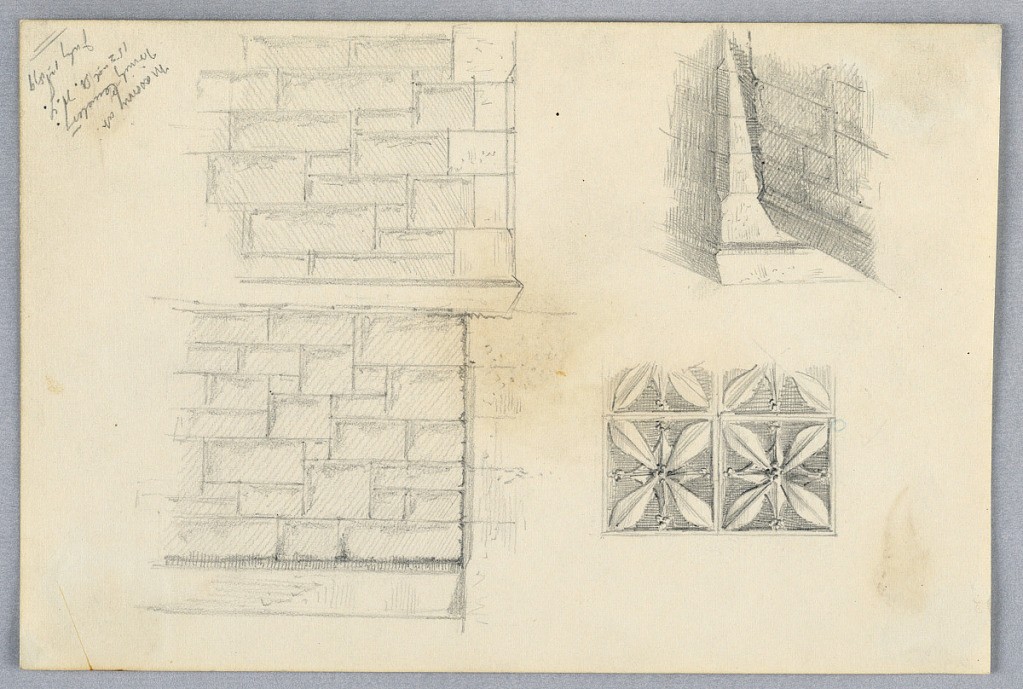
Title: Masonry of Trinity Cemetery, NYC
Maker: Arnold William Brunner, American, 1857–1925
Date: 1879
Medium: Graphite on paper.
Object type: Drawing
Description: Sketches of stonework at cemetery. Upper left, archeticural ornamental design.